Question: I'm trying to use the CSS property <URL>, but I get an 'Invalid property value' error in Chrome.

Here's a small demo:
'''
.clip-me {
clip-path: inset(0px 50px 50px 0px); /* top, right, bottom, left */
}
'''
'''
<img class="clip-me" src="http://i.stack.imgur.com/MnWjF.png" width="100">
'''
<URL>
: This is different from this question on <URL>
According to Can I Use, it <URL>.
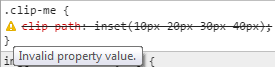
Answer: Turns out I just needed the '-webkit-' prefix (although I don't see it in this list of <URL>
'''
.clip-me { /* top, right, bottom, left */
-webkit-clip-path: inset(0px 50px 50px 0px);
clip-path: inset(0px 50px 50px 0px);
}
'''
'''
<img class="clip-me" src="http://i.stack.imgur.com/MnWjF.png" width="100">
'''
Update as of , clip-path without the vendor prefix is now supported, but many other browsers still require using '-webkit-clip-path' so it's safer to include it for now.
Here's a snapshot of <URL>, with the additional details in the top right corner of partial support browsers often indicating the need for the '-webkit-' prefix
<URL>
:
- <URL>